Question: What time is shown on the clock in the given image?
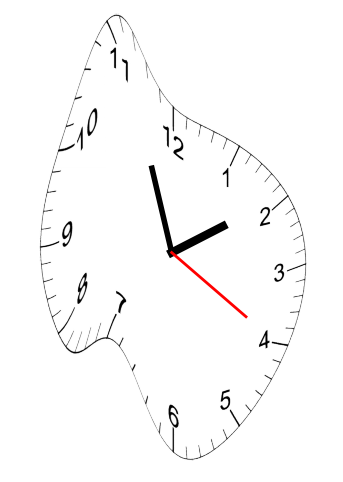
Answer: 01:56:20